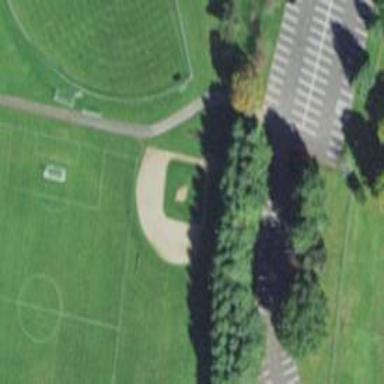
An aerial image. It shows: Baseball pitch for leisure land activities.